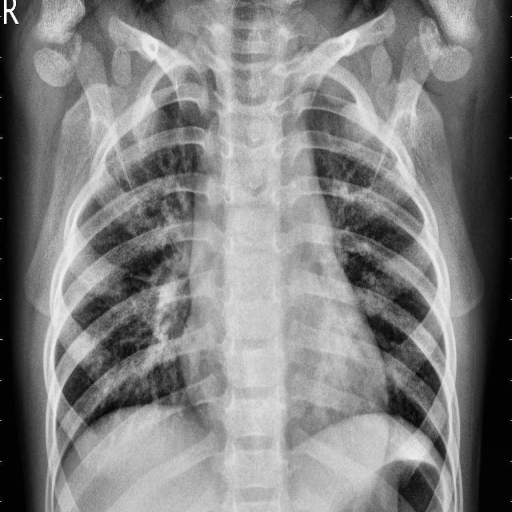
Finding: PNEUMONIA